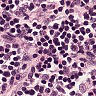
Metastatic tissue present: no